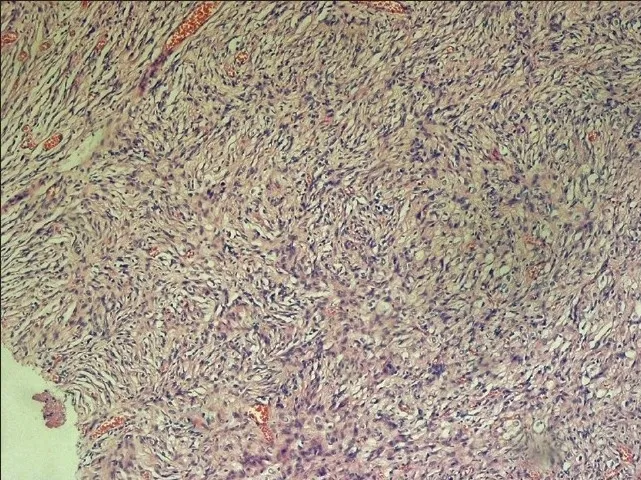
Low power view of the sections from brain tumor shows severe desmoplasia and fascicular pattern of the arrangement of tumor cells (H&E, x100).
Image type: pathology (h&e)